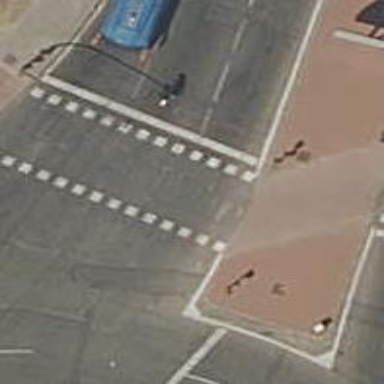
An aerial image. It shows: Crossing with traffic signals.